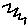
Label: zigzag